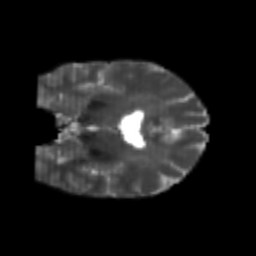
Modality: T2w
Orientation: coronal
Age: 23
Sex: female
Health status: healthy
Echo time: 0.074 s